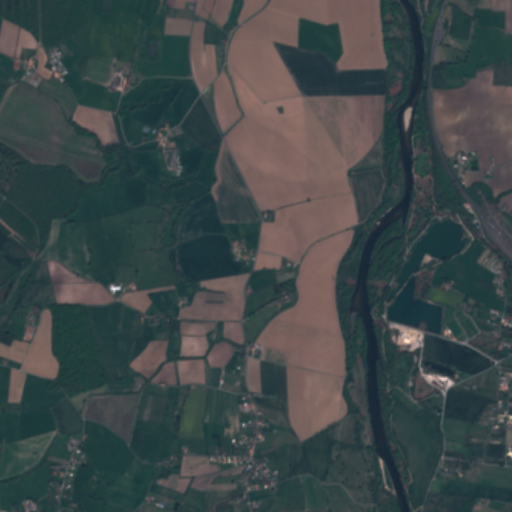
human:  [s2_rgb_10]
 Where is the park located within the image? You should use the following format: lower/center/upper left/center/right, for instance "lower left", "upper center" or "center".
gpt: The park is located in the center right of the image.
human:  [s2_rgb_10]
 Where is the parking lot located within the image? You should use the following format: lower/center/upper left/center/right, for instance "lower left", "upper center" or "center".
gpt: The parking lot is located in the lower right of the image.
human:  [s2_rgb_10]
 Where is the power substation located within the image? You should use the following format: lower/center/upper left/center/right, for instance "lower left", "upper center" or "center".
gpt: The power substation is located in the upper right of the image.
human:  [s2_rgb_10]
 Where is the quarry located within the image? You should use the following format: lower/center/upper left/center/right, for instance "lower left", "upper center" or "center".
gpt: The quarry is located in the lower right of the image.
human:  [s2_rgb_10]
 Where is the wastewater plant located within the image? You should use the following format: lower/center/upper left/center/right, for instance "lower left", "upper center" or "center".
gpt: The wastewater plant is located in the center right of the image.
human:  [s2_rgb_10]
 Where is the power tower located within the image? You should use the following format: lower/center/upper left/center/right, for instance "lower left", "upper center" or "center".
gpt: There is no power tower in the image.